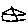
Label: house